Interaction volume radius: 10 \u00c5
Interaction volume height: 20 \u00c5
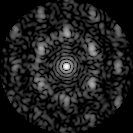
Disorder parameter: 0.5586